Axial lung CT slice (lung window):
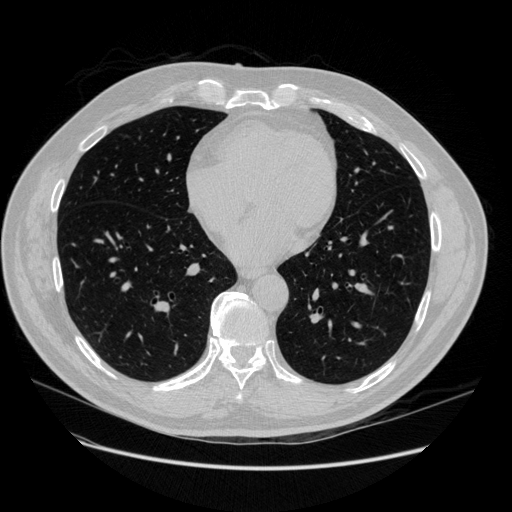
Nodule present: no